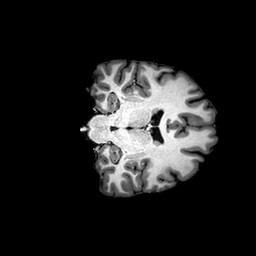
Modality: T1w
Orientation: coronal